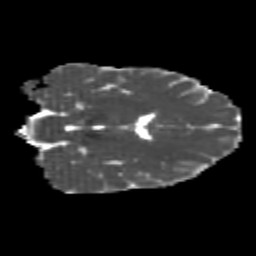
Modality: MD
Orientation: coronal
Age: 25
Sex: female
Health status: healthy
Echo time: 0.074 s